Question: I have a database where i have different rows with different numeric values. I want to sum all the values in all of the rows in the table and display the total sum inside an html code.
'''
div class="bottom-section">
<h2><?php echo $summer; ?></h2>
<span>You have sold for this much.</span>
</div>
'''
'''
<?php
$summer = ("SELECT sum(kr) FROM $table");
?>
'''
What is displayed in the page is this

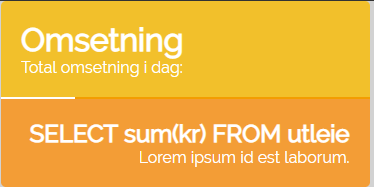
Answer: **first connect with your database using this **
'''
$con=mysqli_connect("localhost","root","","DATABASE_NAME");
'''
'''
$data=mysqli_query($con,"SELECT sum(kr) FROM $table");
'''
'$data'